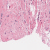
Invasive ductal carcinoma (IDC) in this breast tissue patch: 0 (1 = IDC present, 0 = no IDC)